Question: As I understand it, shading calculates light color for each vertex and does interpolation on that color, whereas shading interpolates the normal for each pixel and calculates light color based on that interpolated value.
However, when I tried to derive the light color mathematically, I ended up with the same formula for both ways!

(Where and are the normals of the two vertices, is the coefficient for interpolation, is the light direction, and the plane on the top and the dotted line means screen and a pixel.)
The light colors for the two methods are derived as:
- Gouraud: 'L = t*dot(n1,L) + (1-t)*dot(n2,L)'- Phong: 'L = dot(t*n1+(1-t)*n2,L)'
and the results are the same.
Can anyone tell me what's wrong with my derivations?
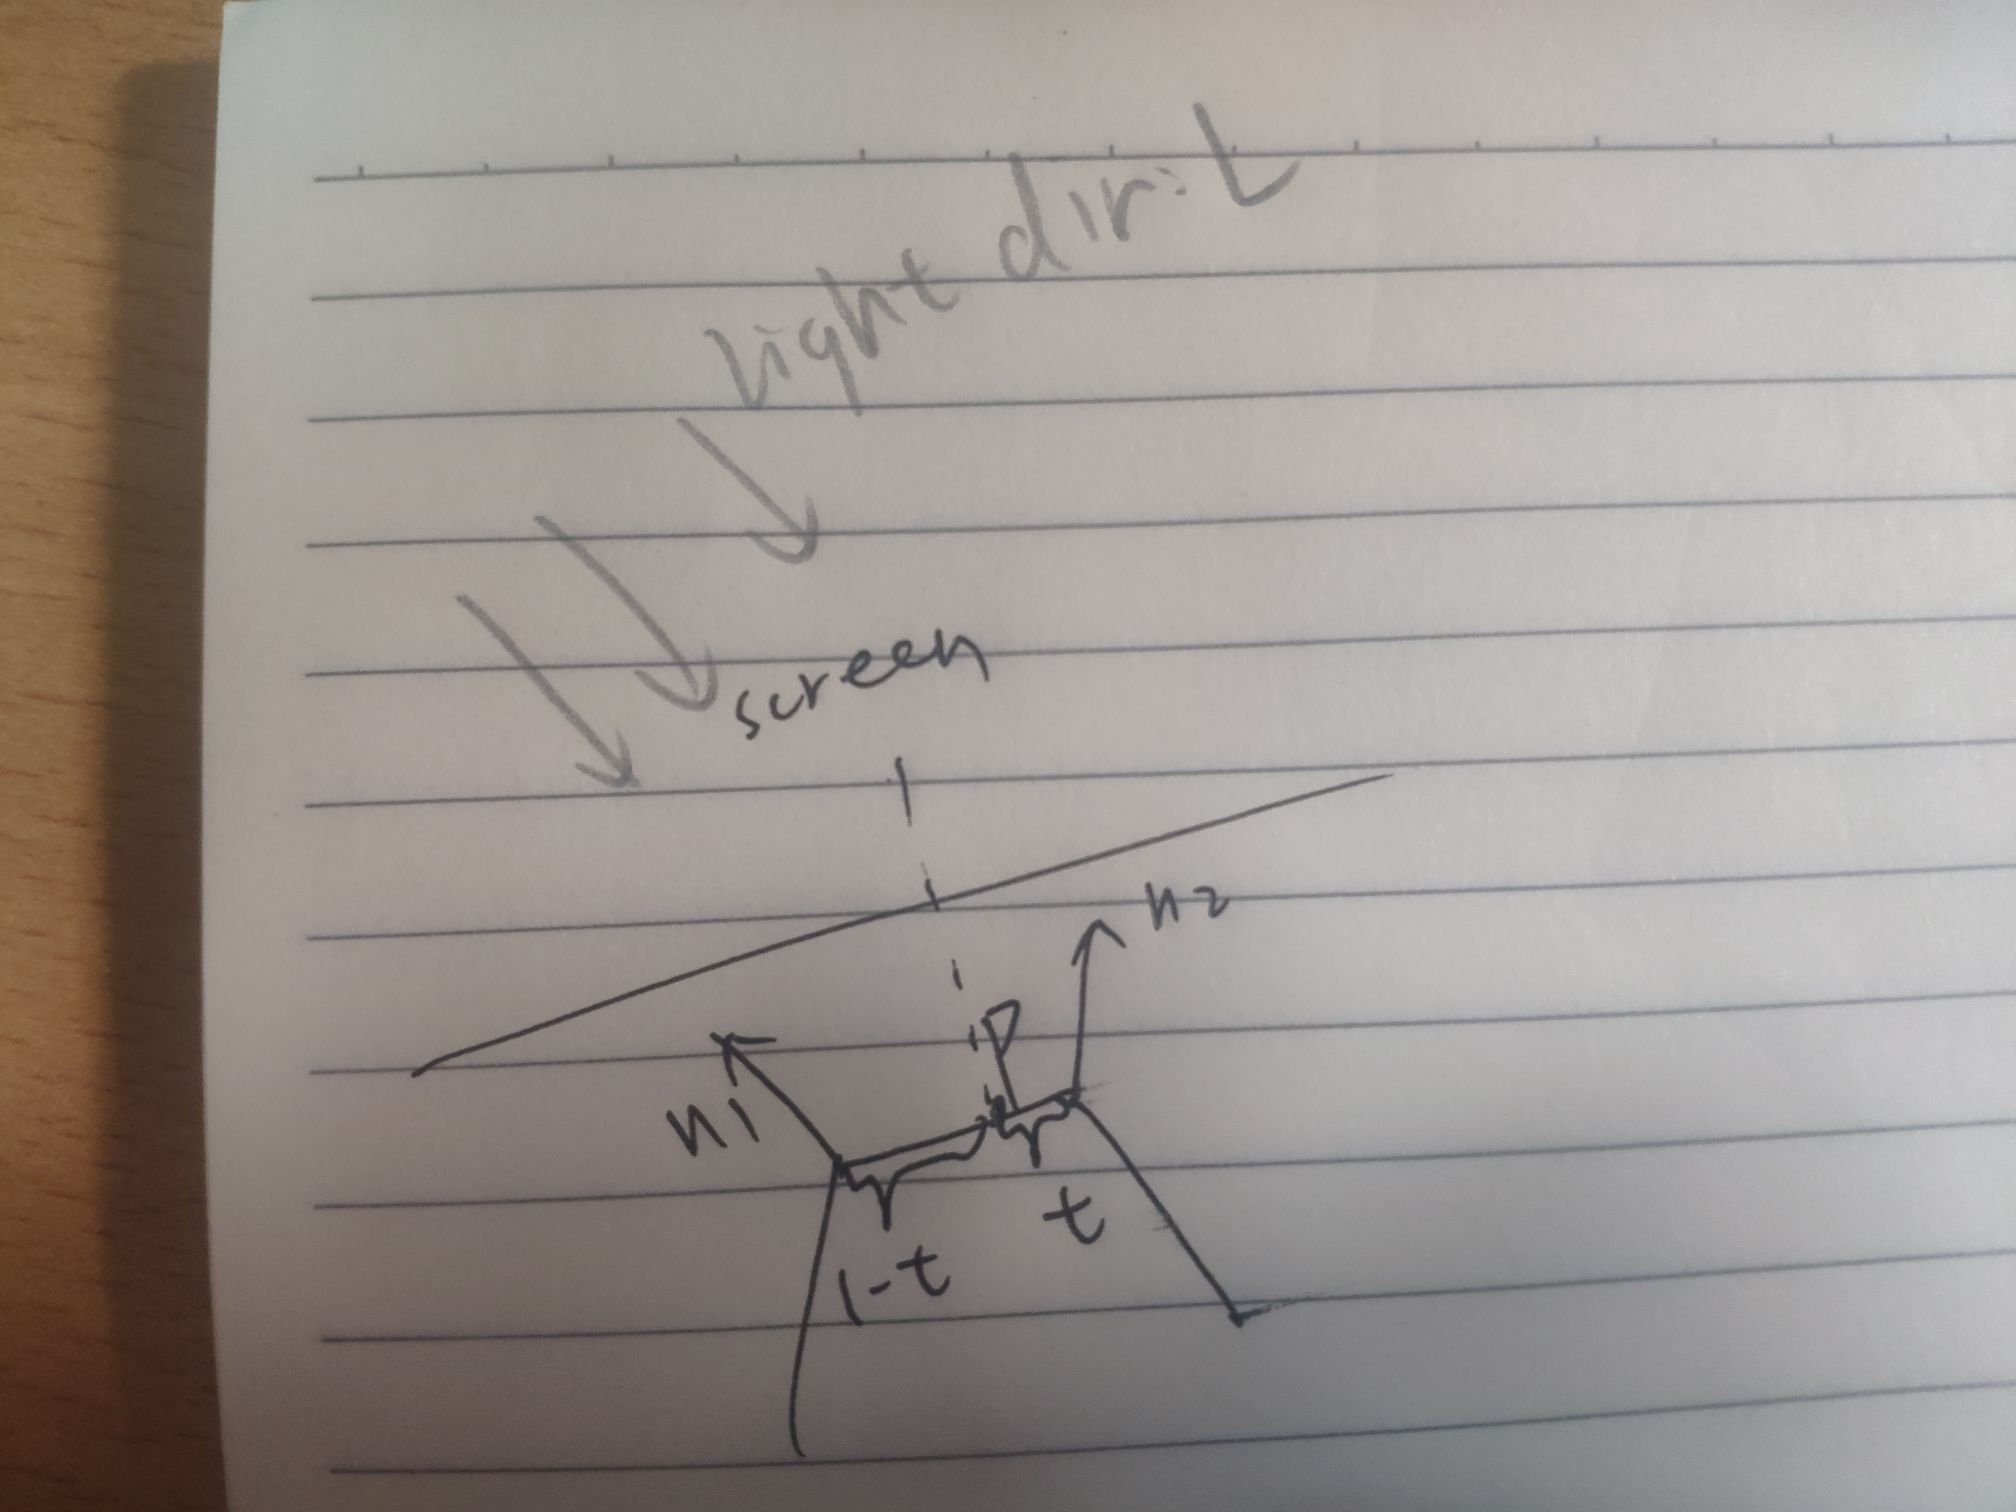
Answer: While at <URL>.
Therefore, Gouraud shading calculates the light for the vertices (corners) of a primitive and interpolates the light for the fragments covered by the primitive.
With Phong shading, the light is calculated separately for each fragment.
In general a light is computed by the <URL>. The function computes the reflectance of the light on a surface and depends on the vector of the incident light, the point of view and the normal vector of the surface.
At <URL>, then the linear interpolation of Gouraud shading leads to different results.
Compare <URL>
<URL>
---
See also:
<URL>
<URL>
<URL>